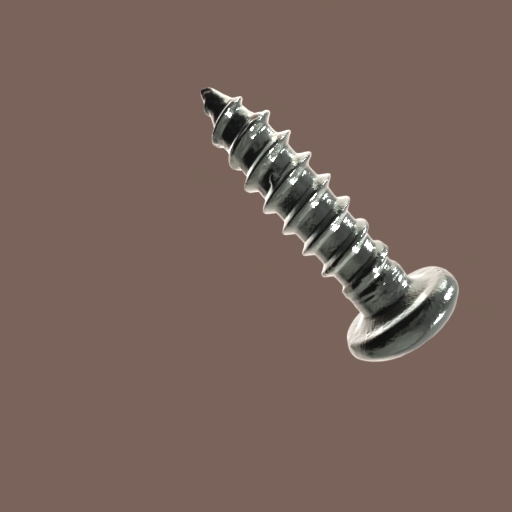
Label: screw